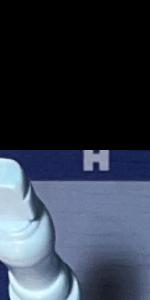
Label: Empty